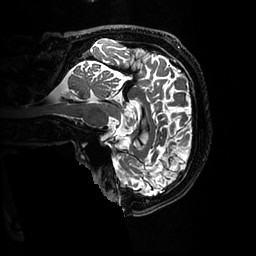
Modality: T2w
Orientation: sagittal
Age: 64
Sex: male
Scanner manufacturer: ge
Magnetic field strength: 3 T
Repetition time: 3.202 s
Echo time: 0.06676 s